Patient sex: M
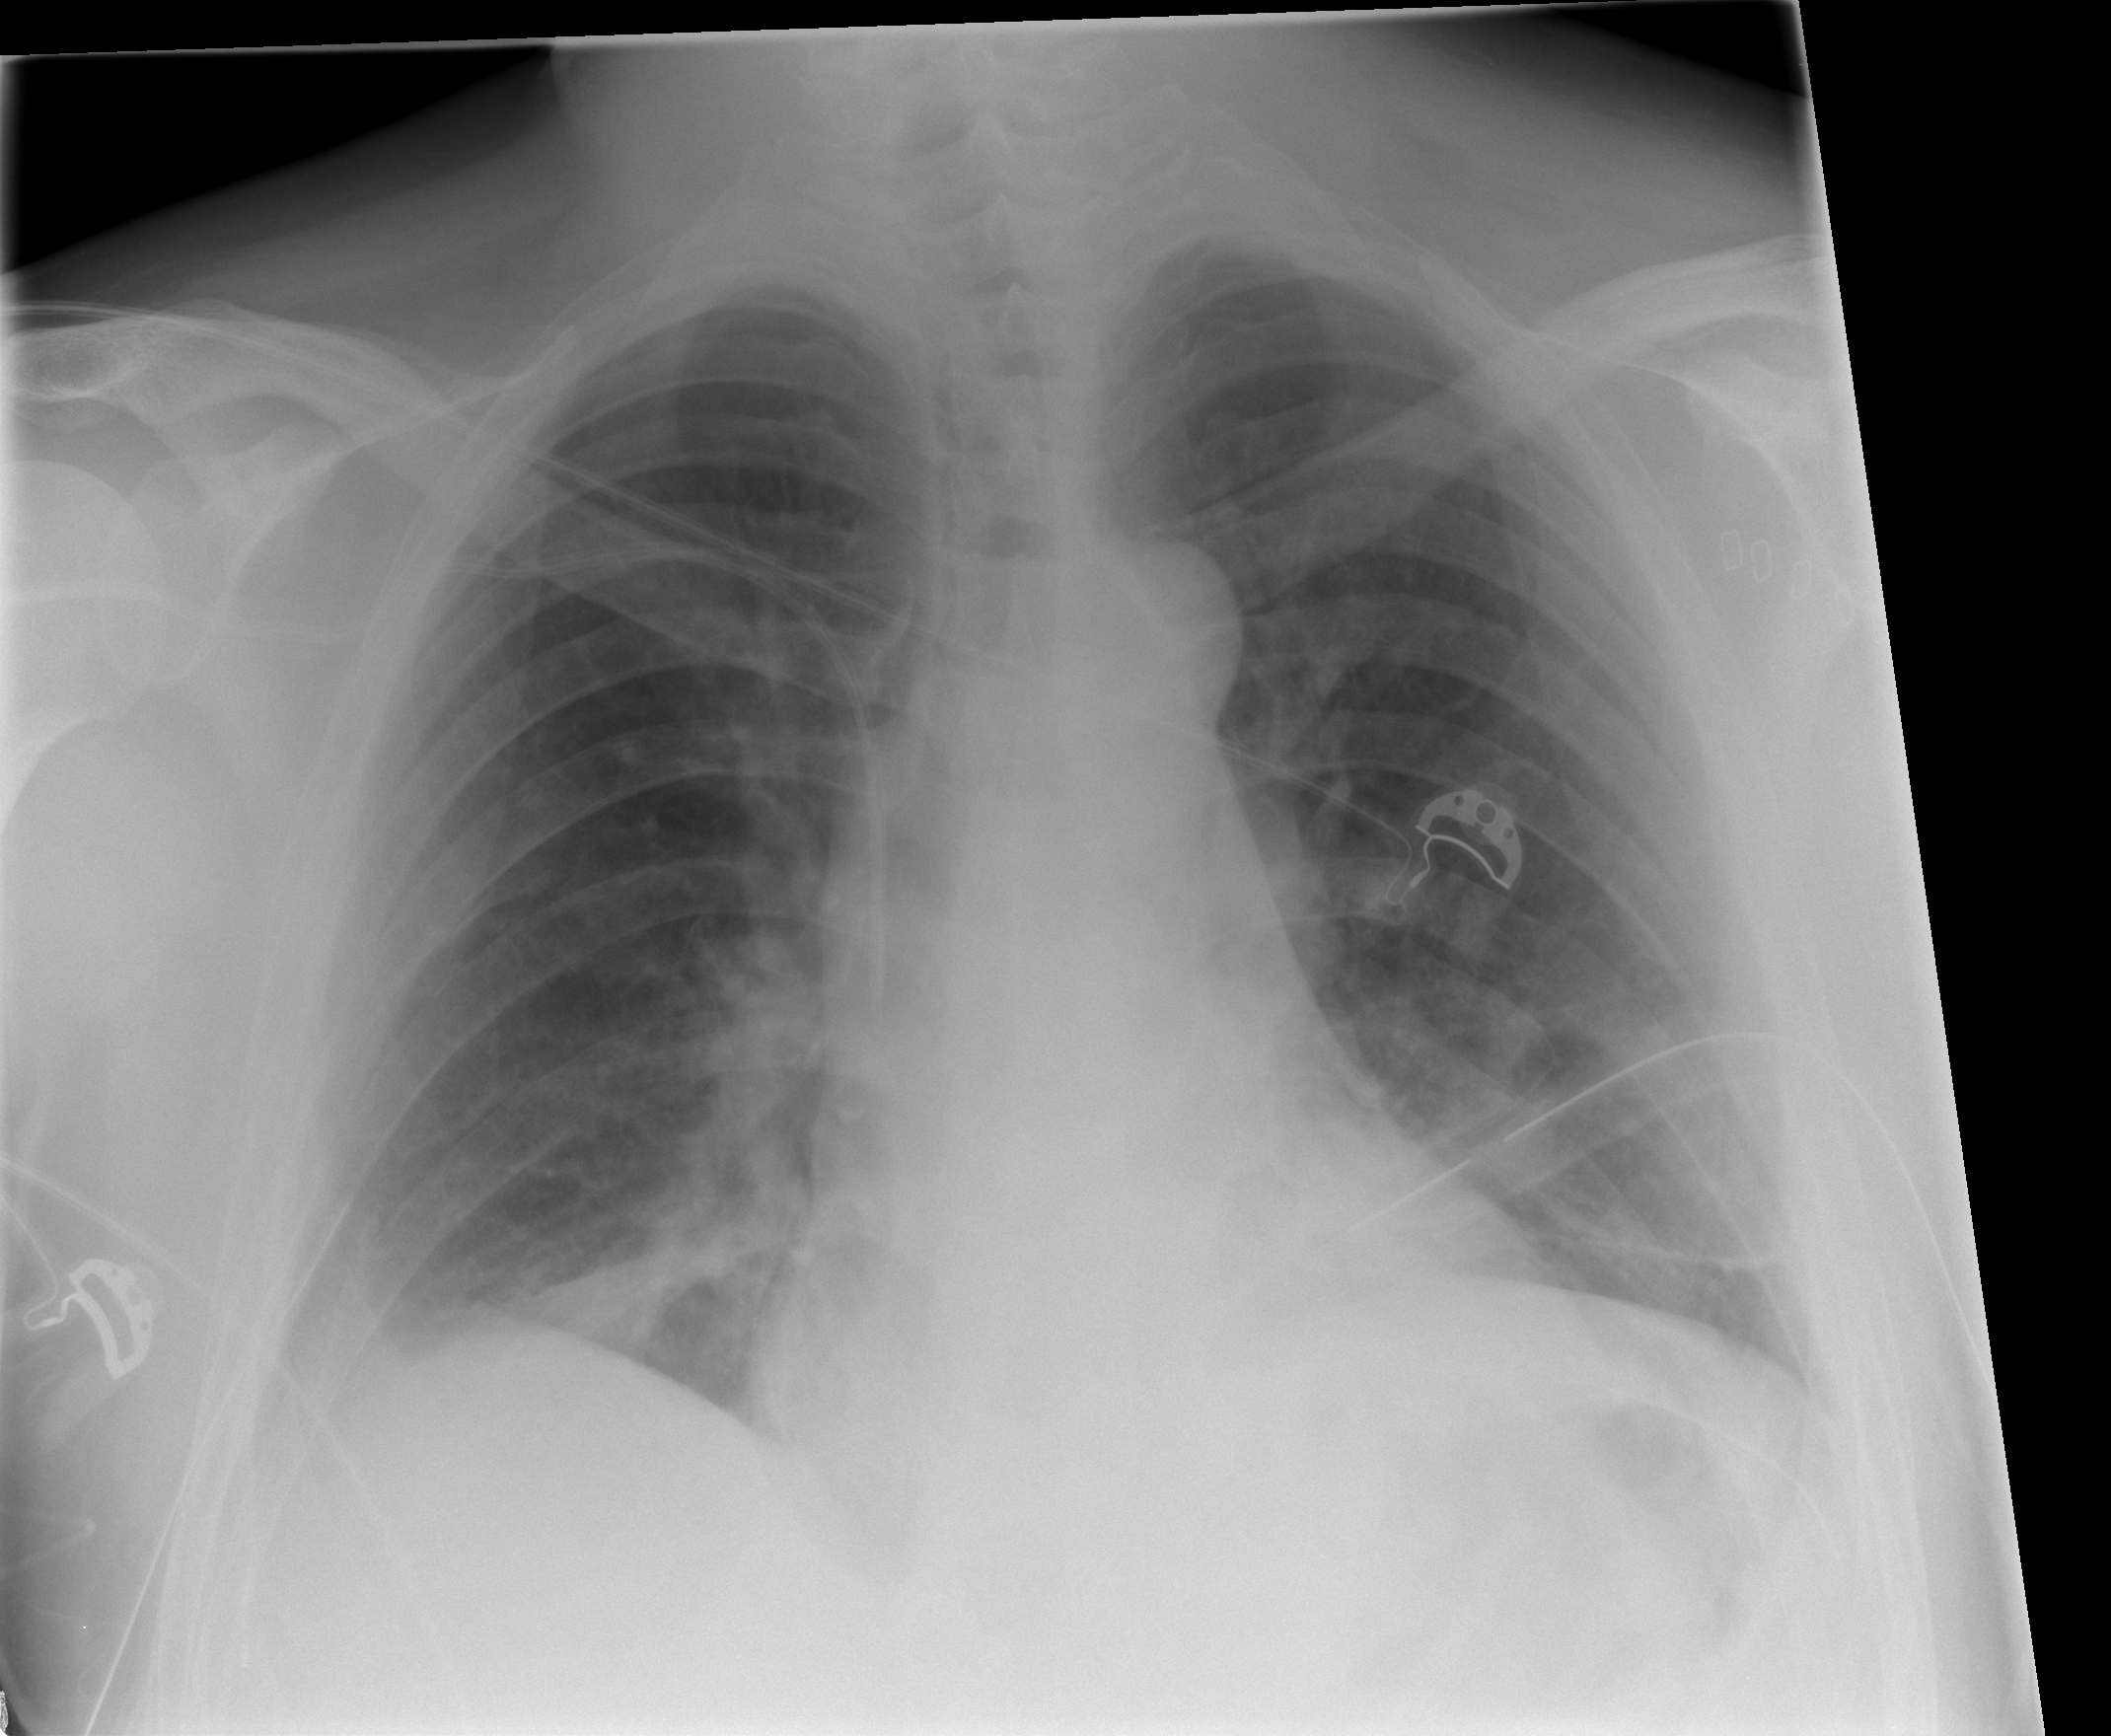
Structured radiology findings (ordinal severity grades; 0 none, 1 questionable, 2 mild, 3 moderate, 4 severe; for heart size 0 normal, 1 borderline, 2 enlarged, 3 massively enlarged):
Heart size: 0
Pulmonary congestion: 2
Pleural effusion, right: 0
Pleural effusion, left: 0
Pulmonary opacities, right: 0
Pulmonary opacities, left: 0
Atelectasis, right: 2
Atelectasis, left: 0